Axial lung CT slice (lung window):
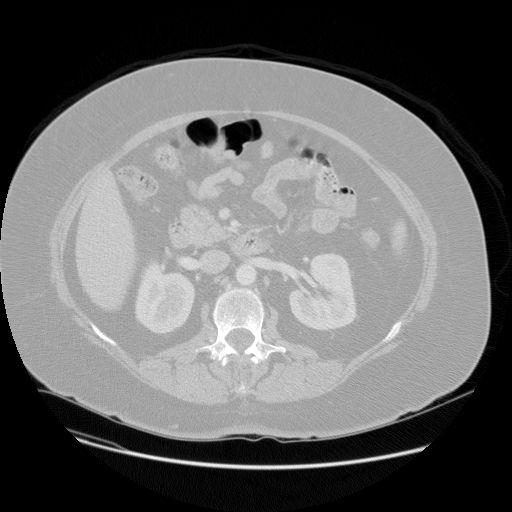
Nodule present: no